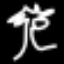
Label: palm tree